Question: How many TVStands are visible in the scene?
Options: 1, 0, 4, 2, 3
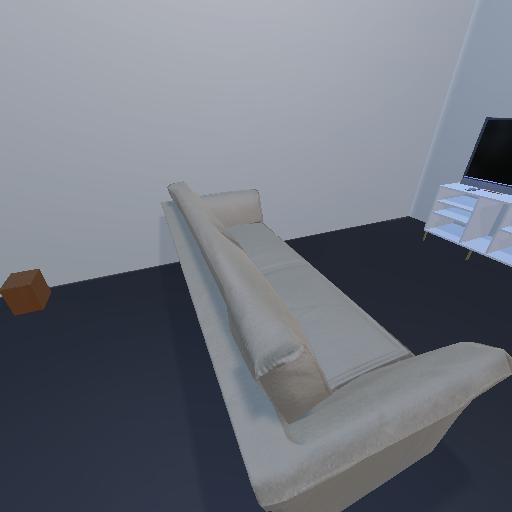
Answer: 1